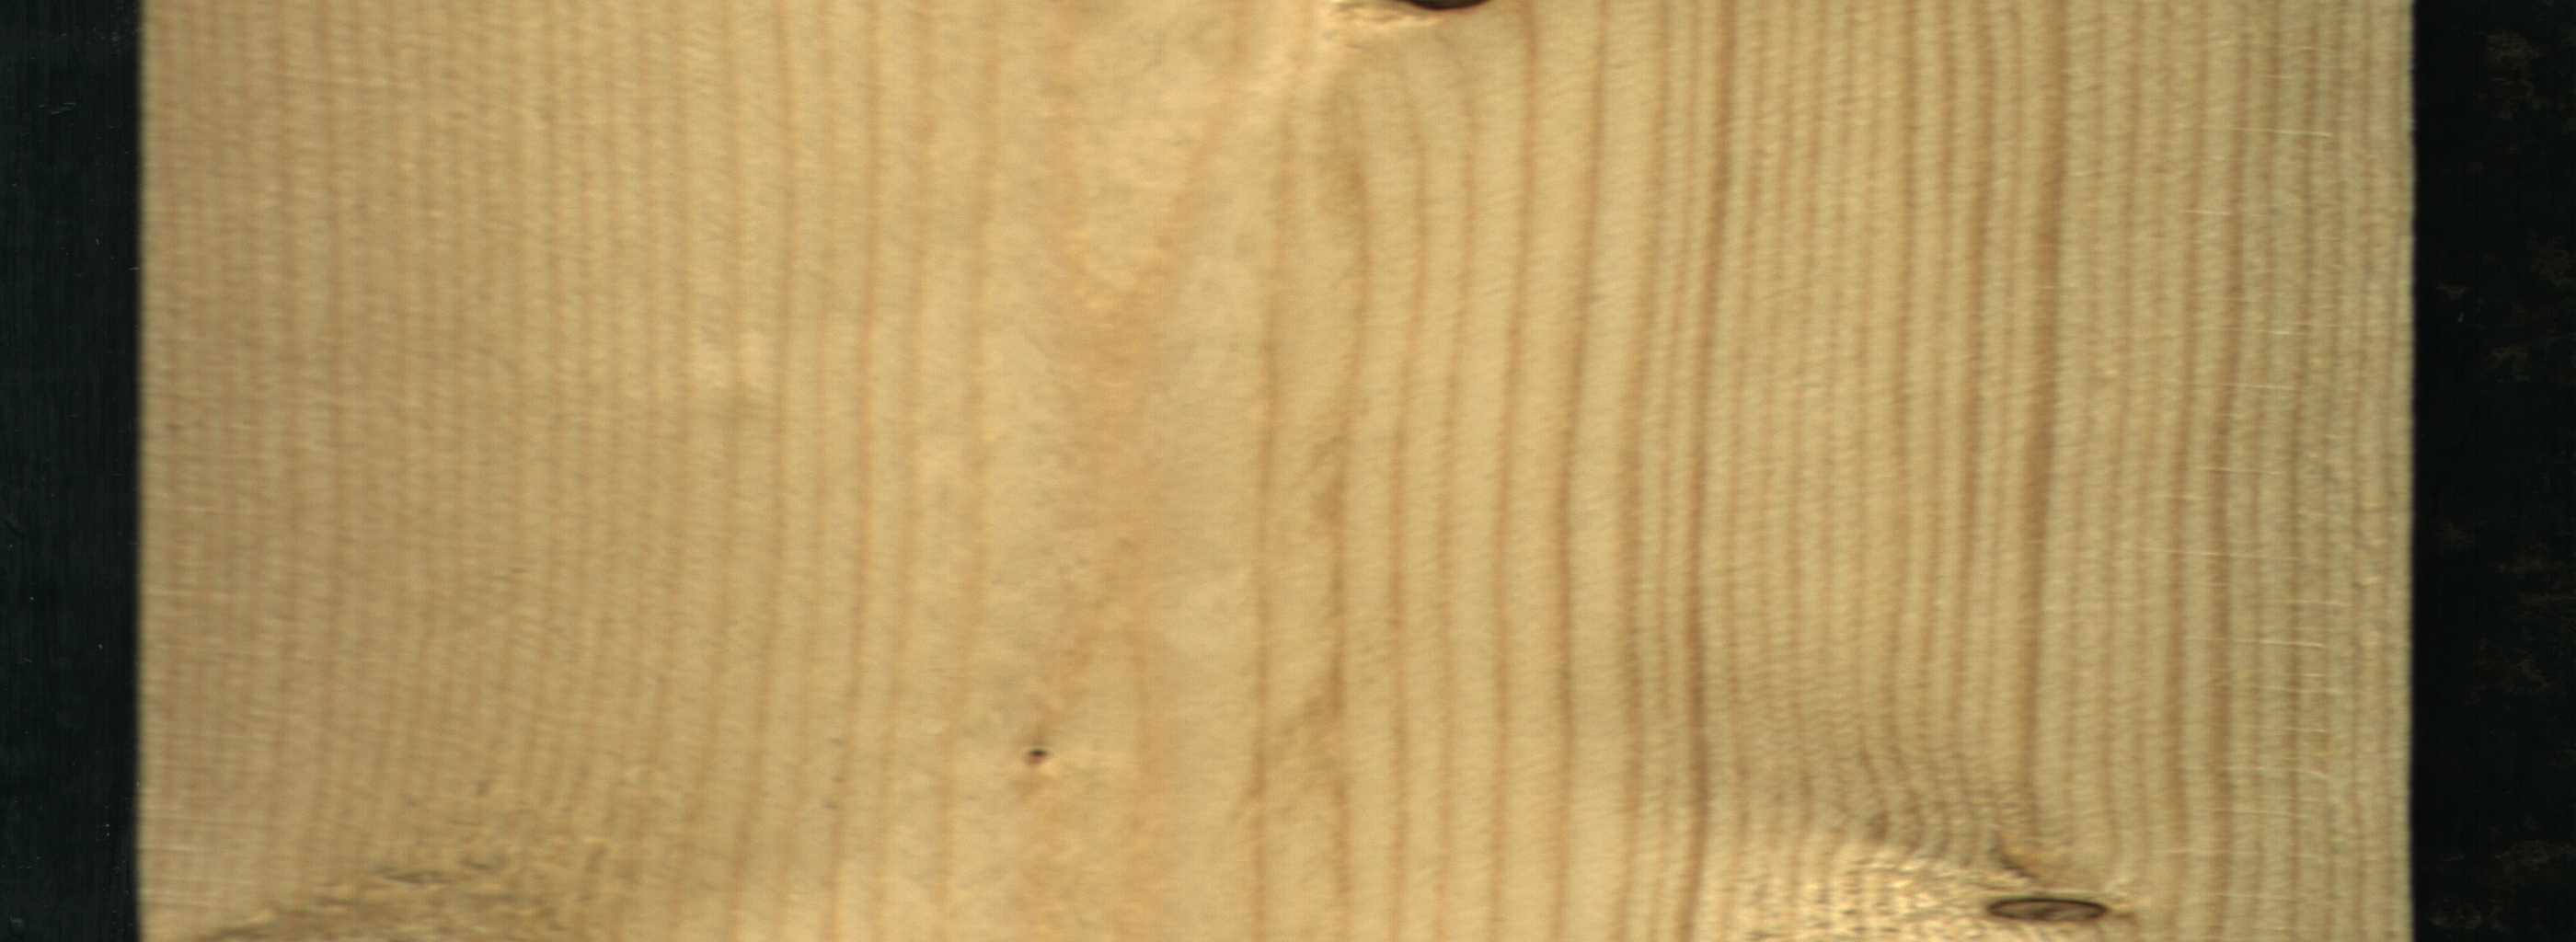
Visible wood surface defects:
Dead_Knot
Dead_Knot